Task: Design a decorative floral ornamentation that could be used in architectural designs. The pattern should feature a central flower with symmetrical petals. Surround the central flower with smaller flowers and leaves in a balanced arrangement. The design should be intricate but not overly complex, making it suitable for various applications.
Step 517:
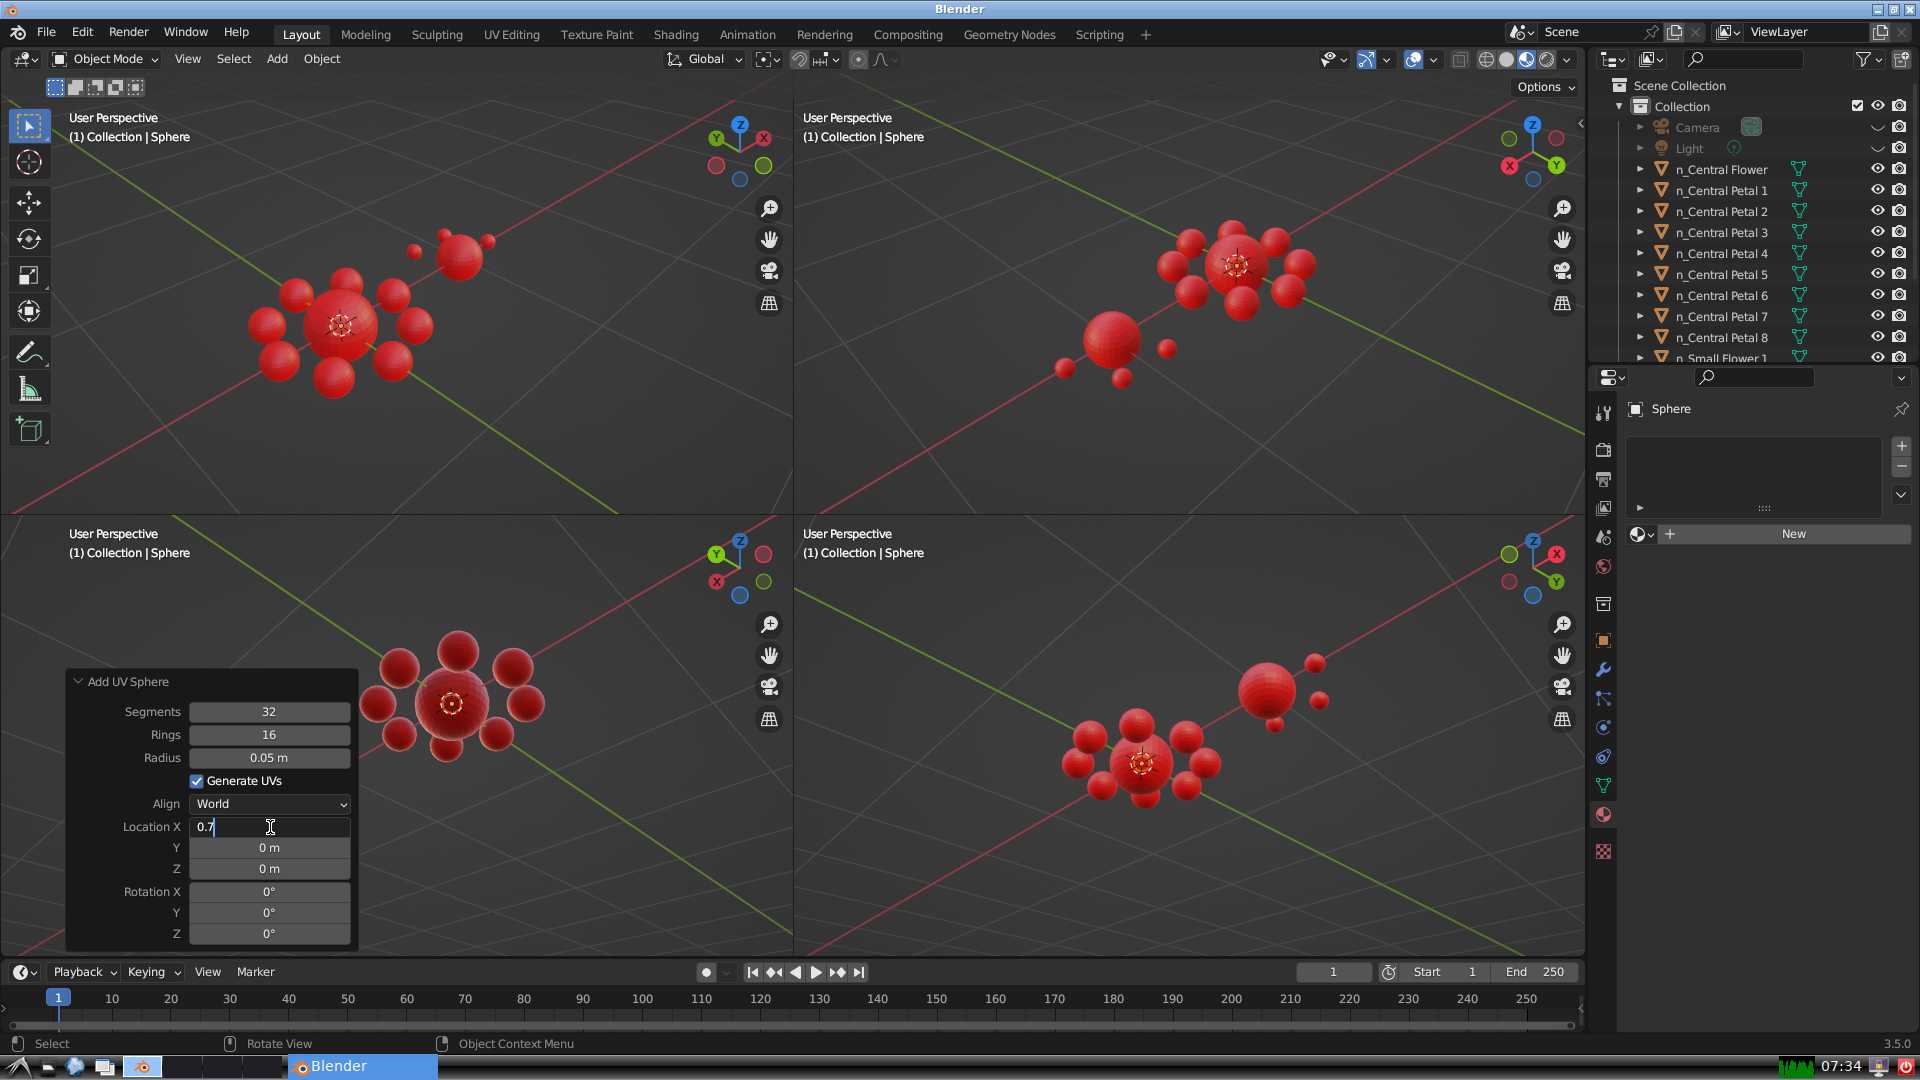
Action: {"key_press": ['Return']}